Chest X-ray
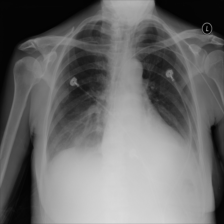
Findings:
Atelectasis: negative
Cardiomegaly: negative
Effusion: negative
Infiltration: negative
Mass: negative
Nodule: negative
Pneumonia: negative
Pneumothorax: negative
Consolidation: negative
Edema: negative
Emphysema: negative
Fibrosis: negative
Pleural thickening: negative
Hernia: negative